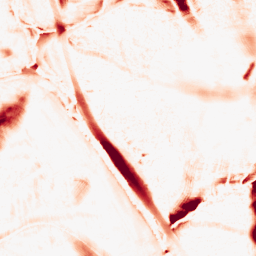
Category: morphological
Decomposition family: morphological_ellipse
Decomposition parameters: operation: opening
width: 30
height: 50
Upsampling method: linear_exact
Upsampling parameters: scale: 2
Upsampling scale: 2